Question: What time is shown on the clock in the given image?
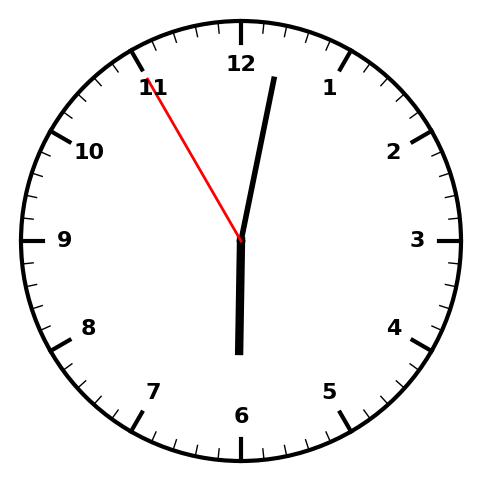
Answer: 06:01:55